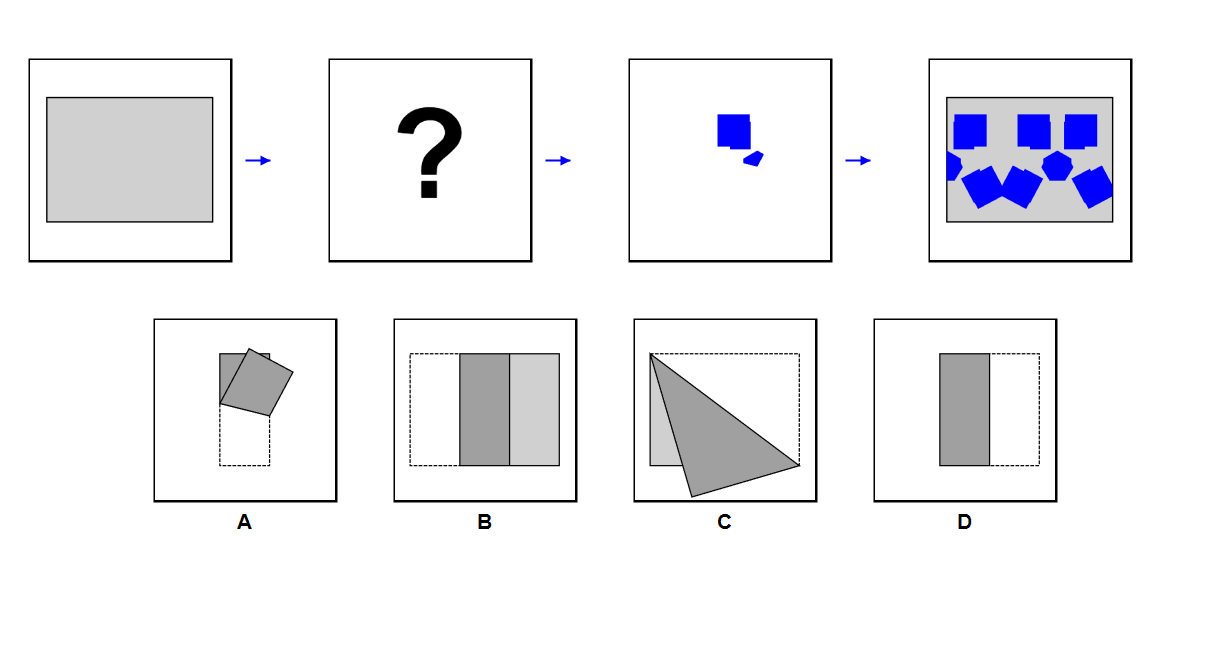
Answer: C